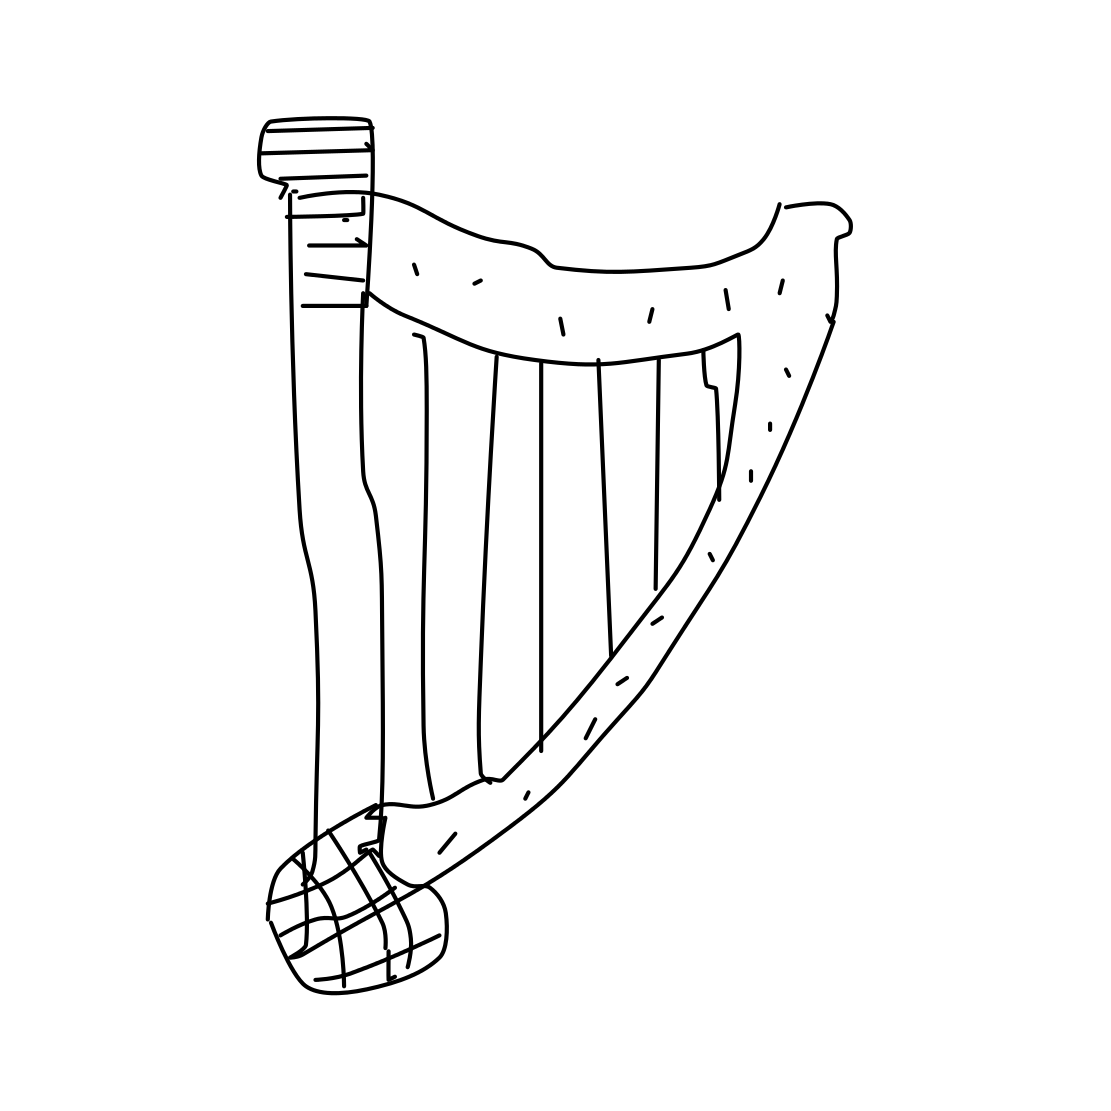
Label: harp